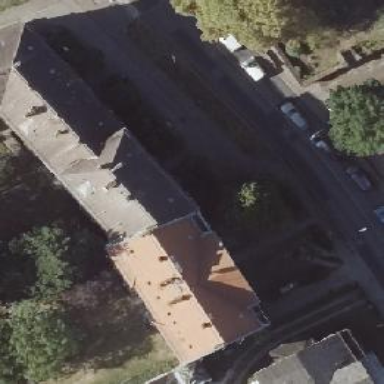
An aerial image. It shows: View of apartment building.